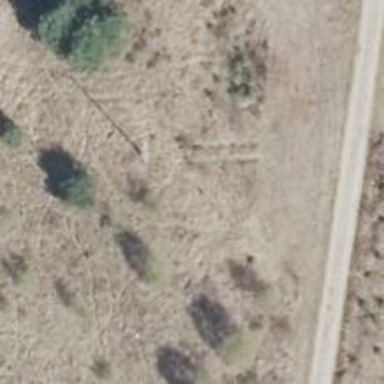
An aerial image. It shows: Power pole.